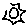
Label: sun